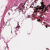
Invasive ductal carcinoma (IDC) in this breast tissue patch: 0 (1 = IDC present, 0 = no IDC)